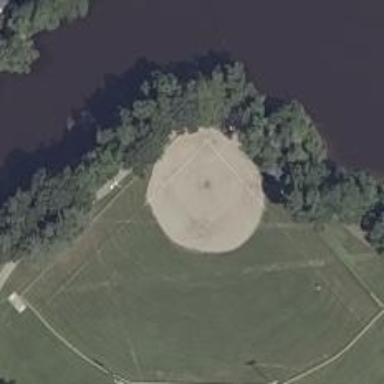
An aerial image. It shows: Baseball pitch for leisure and sports activities.